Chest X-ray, AP view. Patient: 55 years old, sex F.
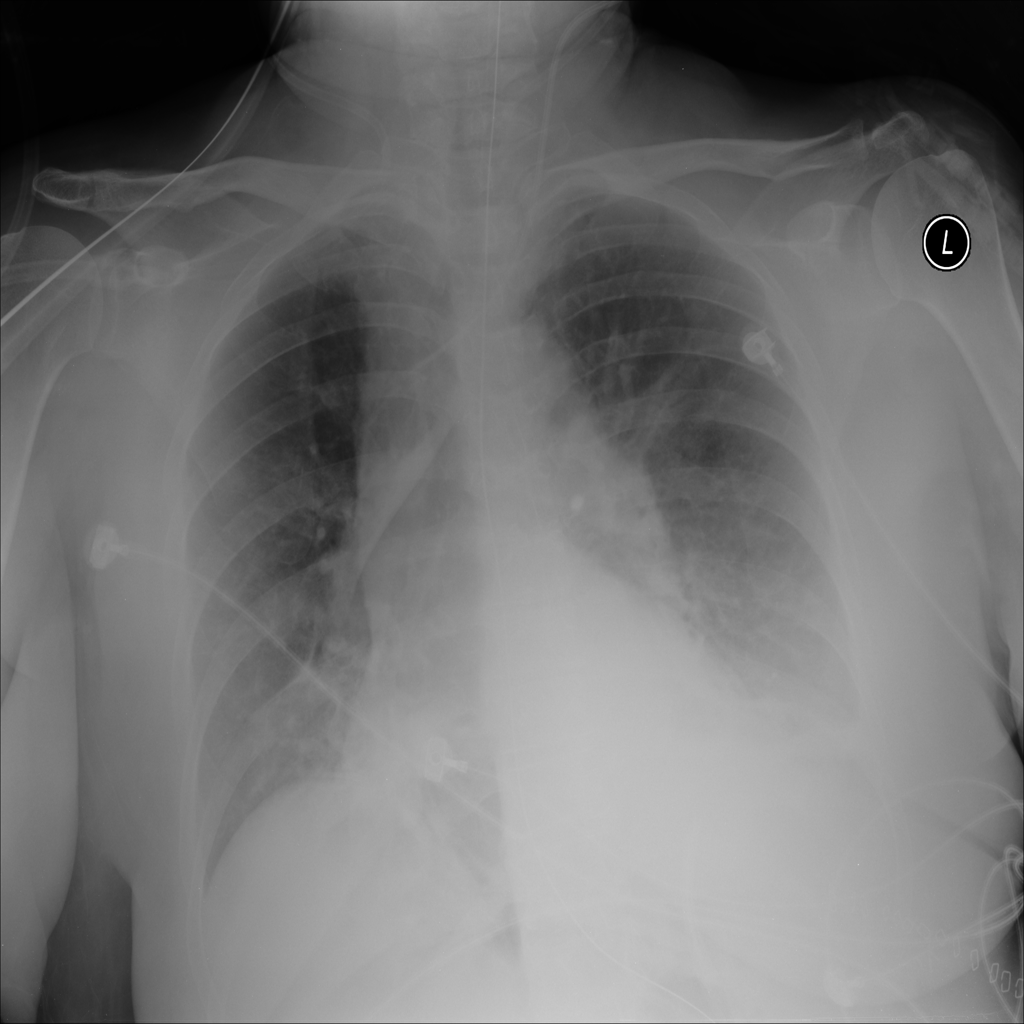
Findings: Effusion, Infiltration